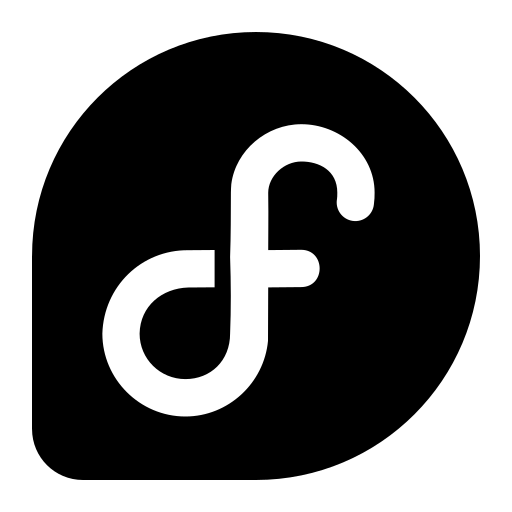
Tags: icon, FontAwesome, fa-icon, brand, fedora